Question: I want all students who are older than the youngest teacher.
'select s_id, s_firstname, l_firstname from s_schueler where s_gebdatum<(select l_gebdatum from l_lehrer where l_gebdatum.min);'

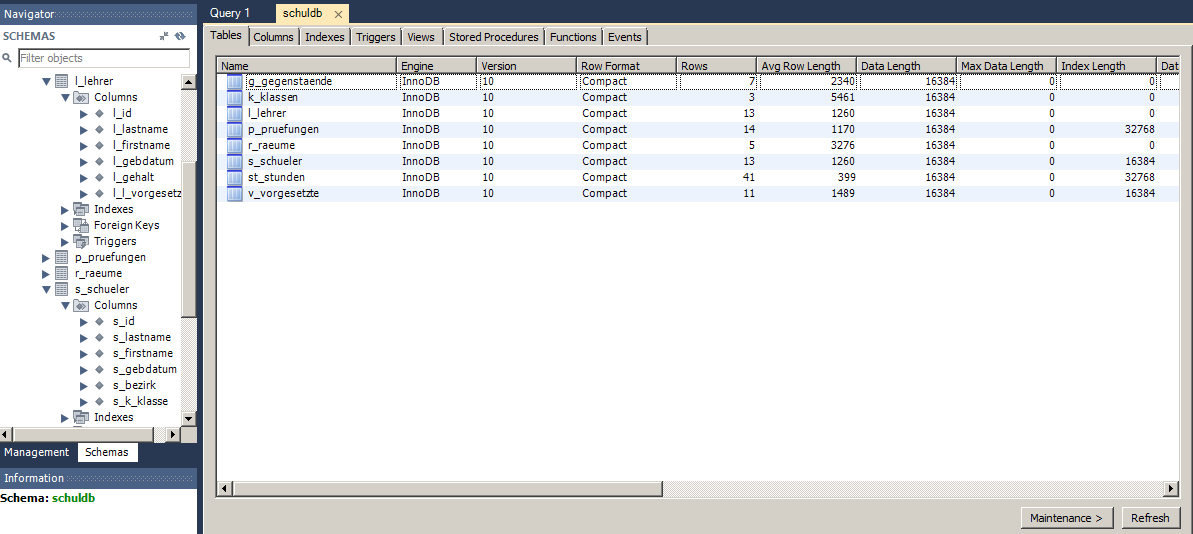
Answer: This should work:
'''
select s_id, s_firstname
from s_schueler
where s_gebdatum > (select max(l_gebdatum) from l_lehrer);
'''
Assuming l_gebdatum is an age. I believe you also need a greater than symbol not a less than symbol.